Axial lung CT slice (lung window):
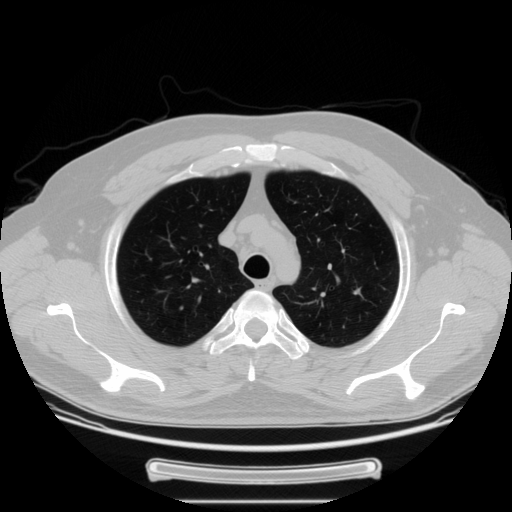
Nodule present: no